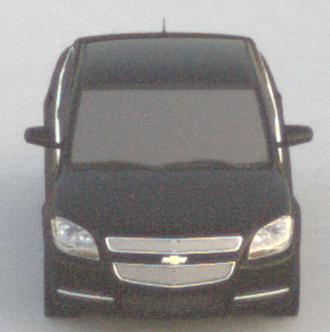
Make: Chevrolet
Model: Malibu 2.4
Detailed model: Malibu
Model produced from: 2012/07
Model produced until: 2014/08
Doors: 4
Color: black
Road condition: dry road
Daytime: sunrise or sunset
Contrast: low contrast